Interaction volume radius: 5 \u00c5
Interaction volume height: 25 \u00c5
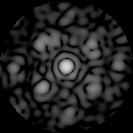
Disorder parameter: 0.6082